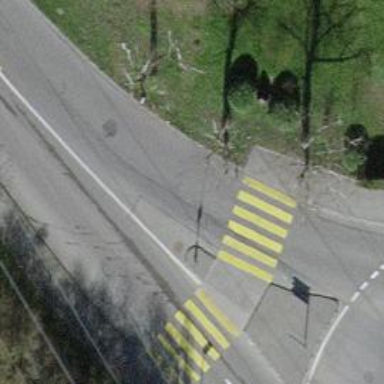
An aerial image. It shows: Uncontrolled zebra crossing on the road.